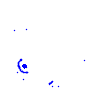
Particle: pion